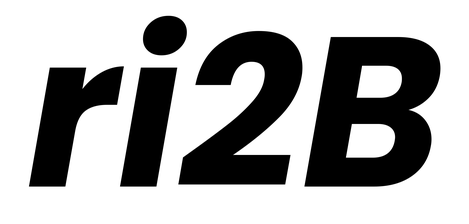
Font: Poppins-BoldItalic